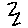
Label: zigzag